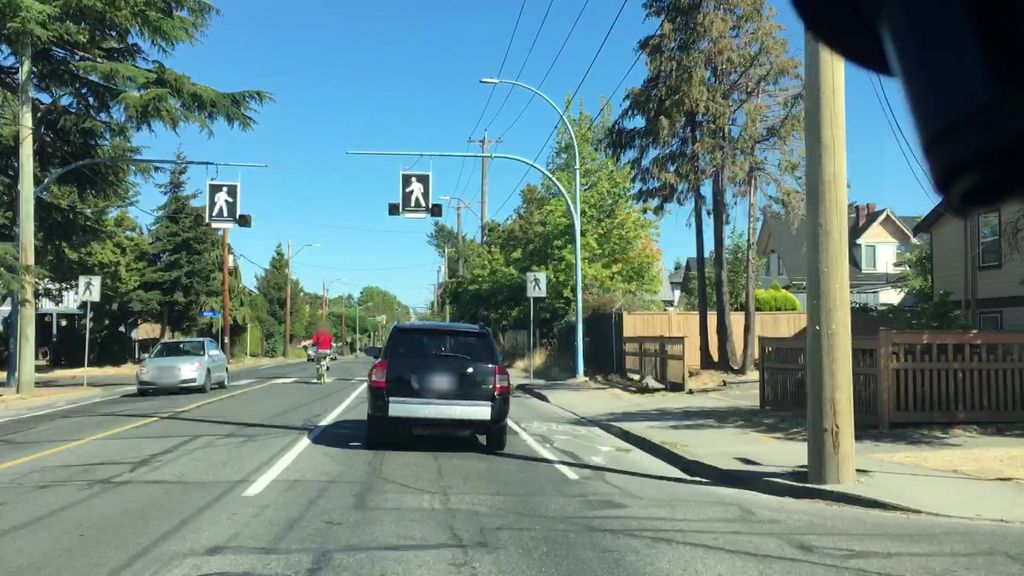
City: victoria